如图，甲、乙分处河的两岸，欲拉船 $M$ 逆流而上，需在正前方有 3000N 的力。已知甲所用的力 $\vec{f_1}$ 的大小为 2000N，且与 $M$ 的前进方向的夹角为 $\frac{\pi}{6}$，求乙所用的力 $\vec{f_2}$。

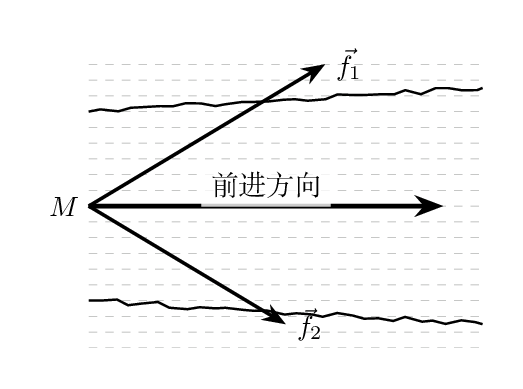
【解答】
\vspace{1em}
\textbf{【答案】}
$|\vec{f_2}| = 1000\sqrt{13 - 6\sqrt{3}}\,\text{N}$，$\vec{f_2}$ 与 $M$ 的前进方向夹角的余弦值为 $\dfrac{3 - \sqrt{3}}{\sqrt{13 - 6\sqrt{3}}}$。

\vspace{1em}
\textbf{【分析】}
设合力 $\vec{f}$，则 $\vec{f} = \vec{f_1} + \vec{f_2}$，得出 $\vec{f_2} = \vec{f} - \vec{f_1}$，由数量积的运算律得出 $|\vec{f_2}|$，根据 $\vec{f_1} = \vec{f} - \vec{f_2}$ 及数量积的运算律求出夹角余弦值。

\vspace{1em}
\textbf{【详解】}
根据题意，设合力 $\vec{f}$，则 $\vec{f} = \vec{f_1} + \vec{f_2}$，且 $\langle \vec{f},\vec{f_1} \rangle = \frac{\pi}{6}$，

则 $\vec{f_2} = \vec{f} - \vec{f_1}$，

所以
\begin{align*}
\vec{f_2}^2 &= (\vec{f} - \vec{f_1})^2 = \vec{f}^2 - 2\vec{f} \cdot \vec{f_1} + \vec{f_1}^2 \\
&= 9 \times 10^6 + 4 \times 10^6 - 2 \times 3 \times 10^3 \times 2 \times 10^3 \times \cos\frac{\pi}{6} \\
&= 10^6(13 - 6\sqrt{3}),
\end{align*}

所以
$|\vec{f_2}| = 1000\sqrt{13 - 6\sqrt{3}},$

设 $\langle \vec{f},\vec{f_2} \rangle = \theta \in [0,\pi]$，

由 $\vec{f_1} = \vec{f} - \vec{f_2}$，得
$\vec{f_1}^2 = (\vec{f} - \vec{f_2})^2 = \vec{f}^2 - 2|\vec{f}| \cdot |\vec{f_2}| \cdot \cos\theta + \vec{f_2}^2$

所以
$\cos\theta = \frac{|\vec{f_2}|^2 + |\vec{f}|^2 - |\vec{f_1}|^2}{2|\vec{f_2}||\vec{f}|} = \frac{9 + 13 - 6\sqrt{3} - 4}{2 \times 3 \times \sqrt{13 - 6\sqrt{3}}} = \frac{3 - \sqrt{3}}{\sqrt{13 - 6\sqrt{3}}},$

故乙所用的力 $|\vec{f_2}| = 1000\sqrt{13 - 6\sqrt{3}}\,\text{N}$，$\vec{f_2}$ 与 $M$ 的前进方向夹角的余弦值为 $\frac{3 - \sqrt{3}}{\sqrt{13 - 6\sqrt{3}}}$。